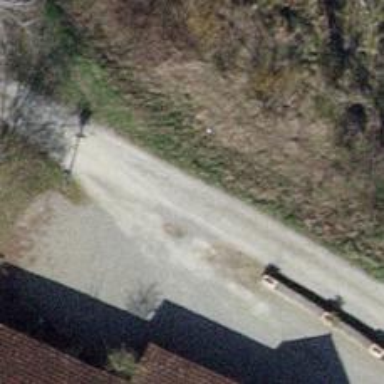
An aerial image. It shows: Residential road with pebblestone surface.